Question: I'm working on my first asp.net/web development application. Obviously, I'm very new to asp.net development, but I've been doing C# for quite some time and so can rationalize out the logic of the project pretty easily. However, I'm struggling with some markup issues I'm working on. Here's my situation:
I have a 'List' of 'Book' objects and each object has a 'Title' and 'CoverImage' property. Okay. I want to display each book as an 'ImageButton' with a border that'll change colors to 'highlight' the one a user clicked. Actually, this doesn't to be done with an 'ImageButton', but that's what I've been attempting to use up to this point. Users can only have one book selected at a time. Now, I think I can handle the logic of 'radio-buttoning' the books, however, I'm struggling to figure out how to properly display these 'buttons'. Finally, there will be a normal button below the grid of books that will allow users to submit their selection and I need to make sure I can determine exactly which book is selected (perhaps by getting the 'Title' of the 'Book' object selected?). This is another area where I've been having trouble as I've attempted to do this with a GridView.
Using a GridView control, I've found that by binding a 'List' to the GridView, I can only do a for each Book rather than a "column" for each. At least, using the only methods I know at this time. Also, I need the UI to be 'smart' enough to dynamically change the number of Books displayed in a row based on the image/browser width.
Please, any advice or tips on how I might achieve this type of interface would be much appreciated.
Even better would be some examples or links with examples as I definitely learn best when I can see example code and rationalize my way through it. Below I put a [colored] wire-frame type of image of what I'm attempting to achieve.

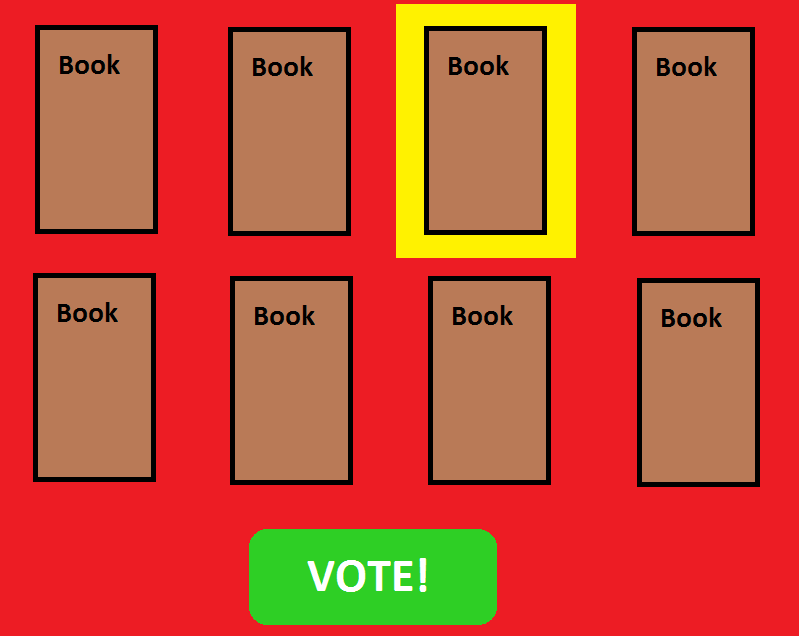
Answer: Try using an ASP.Net <URL> control. It should allow you the layout you request with multiple Books per row.